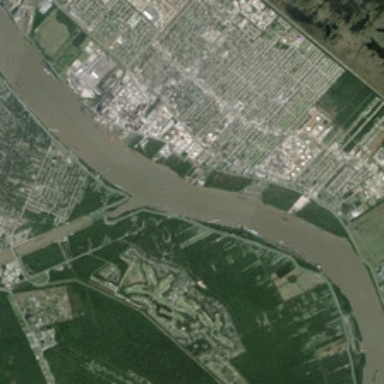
Many farmlands are in two sides of a curved river .